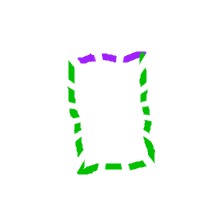
Shape: rectangle